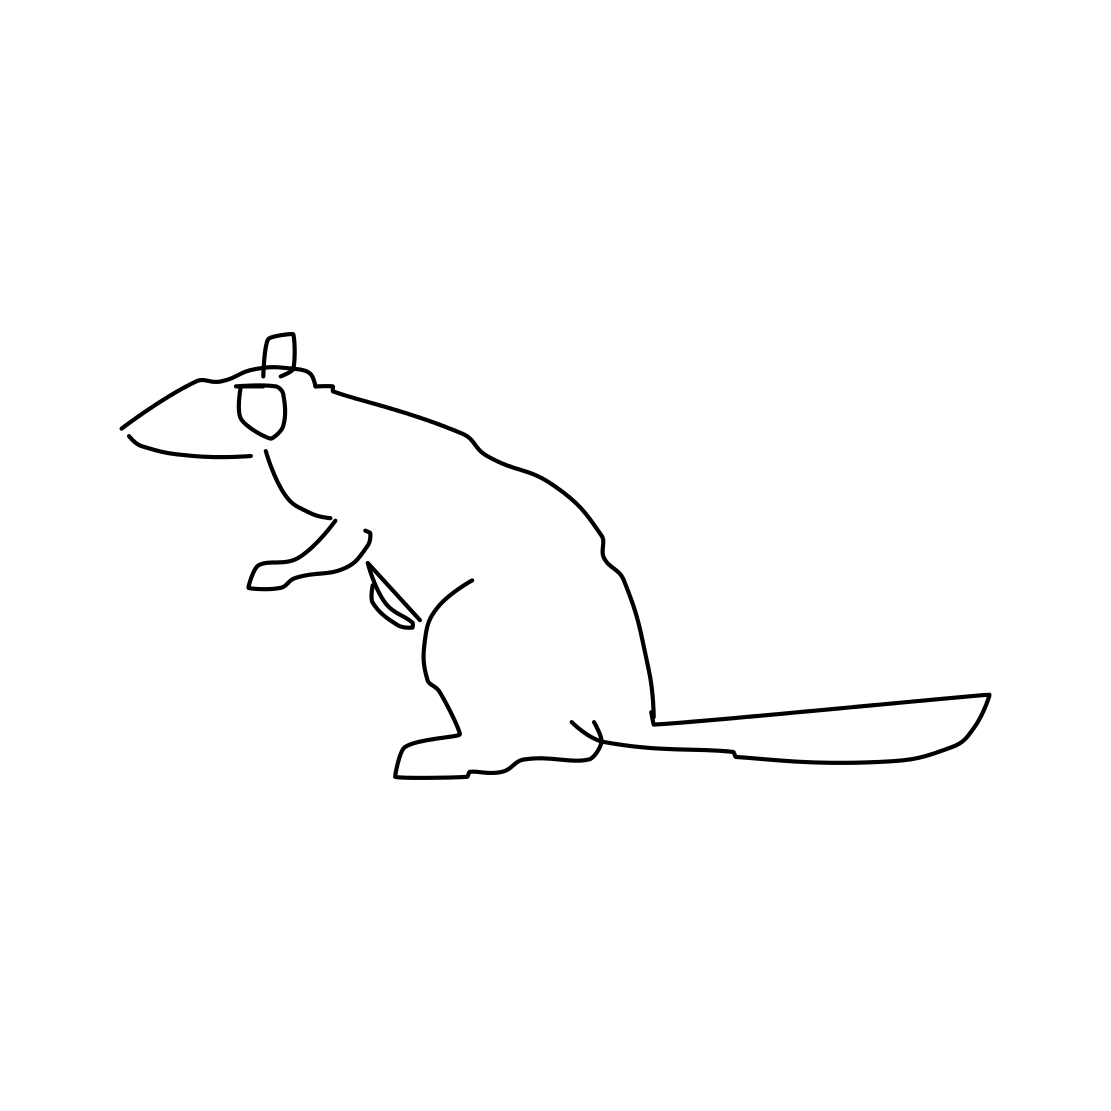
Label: mouse (animal)